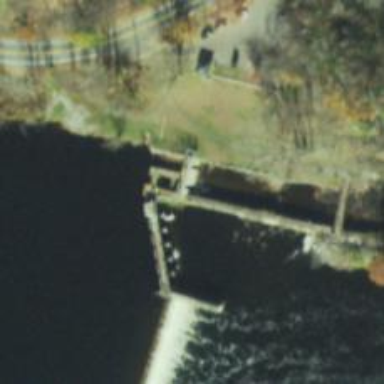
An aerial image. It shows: Lock gate along waterway.